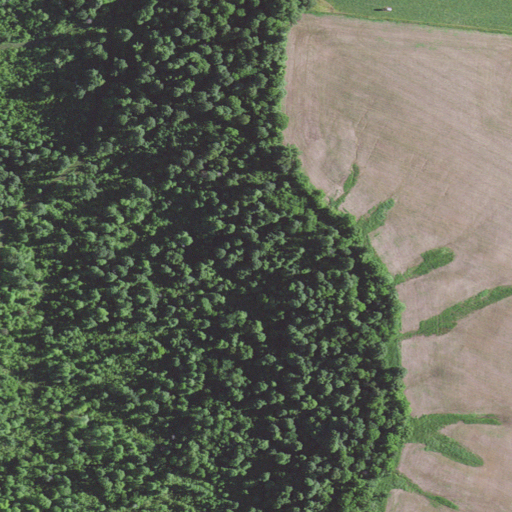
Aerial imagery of cliff(s) in Kentucky named Hill Bluff containing deciduous forest, cultivated crops, and pasture